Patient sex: M
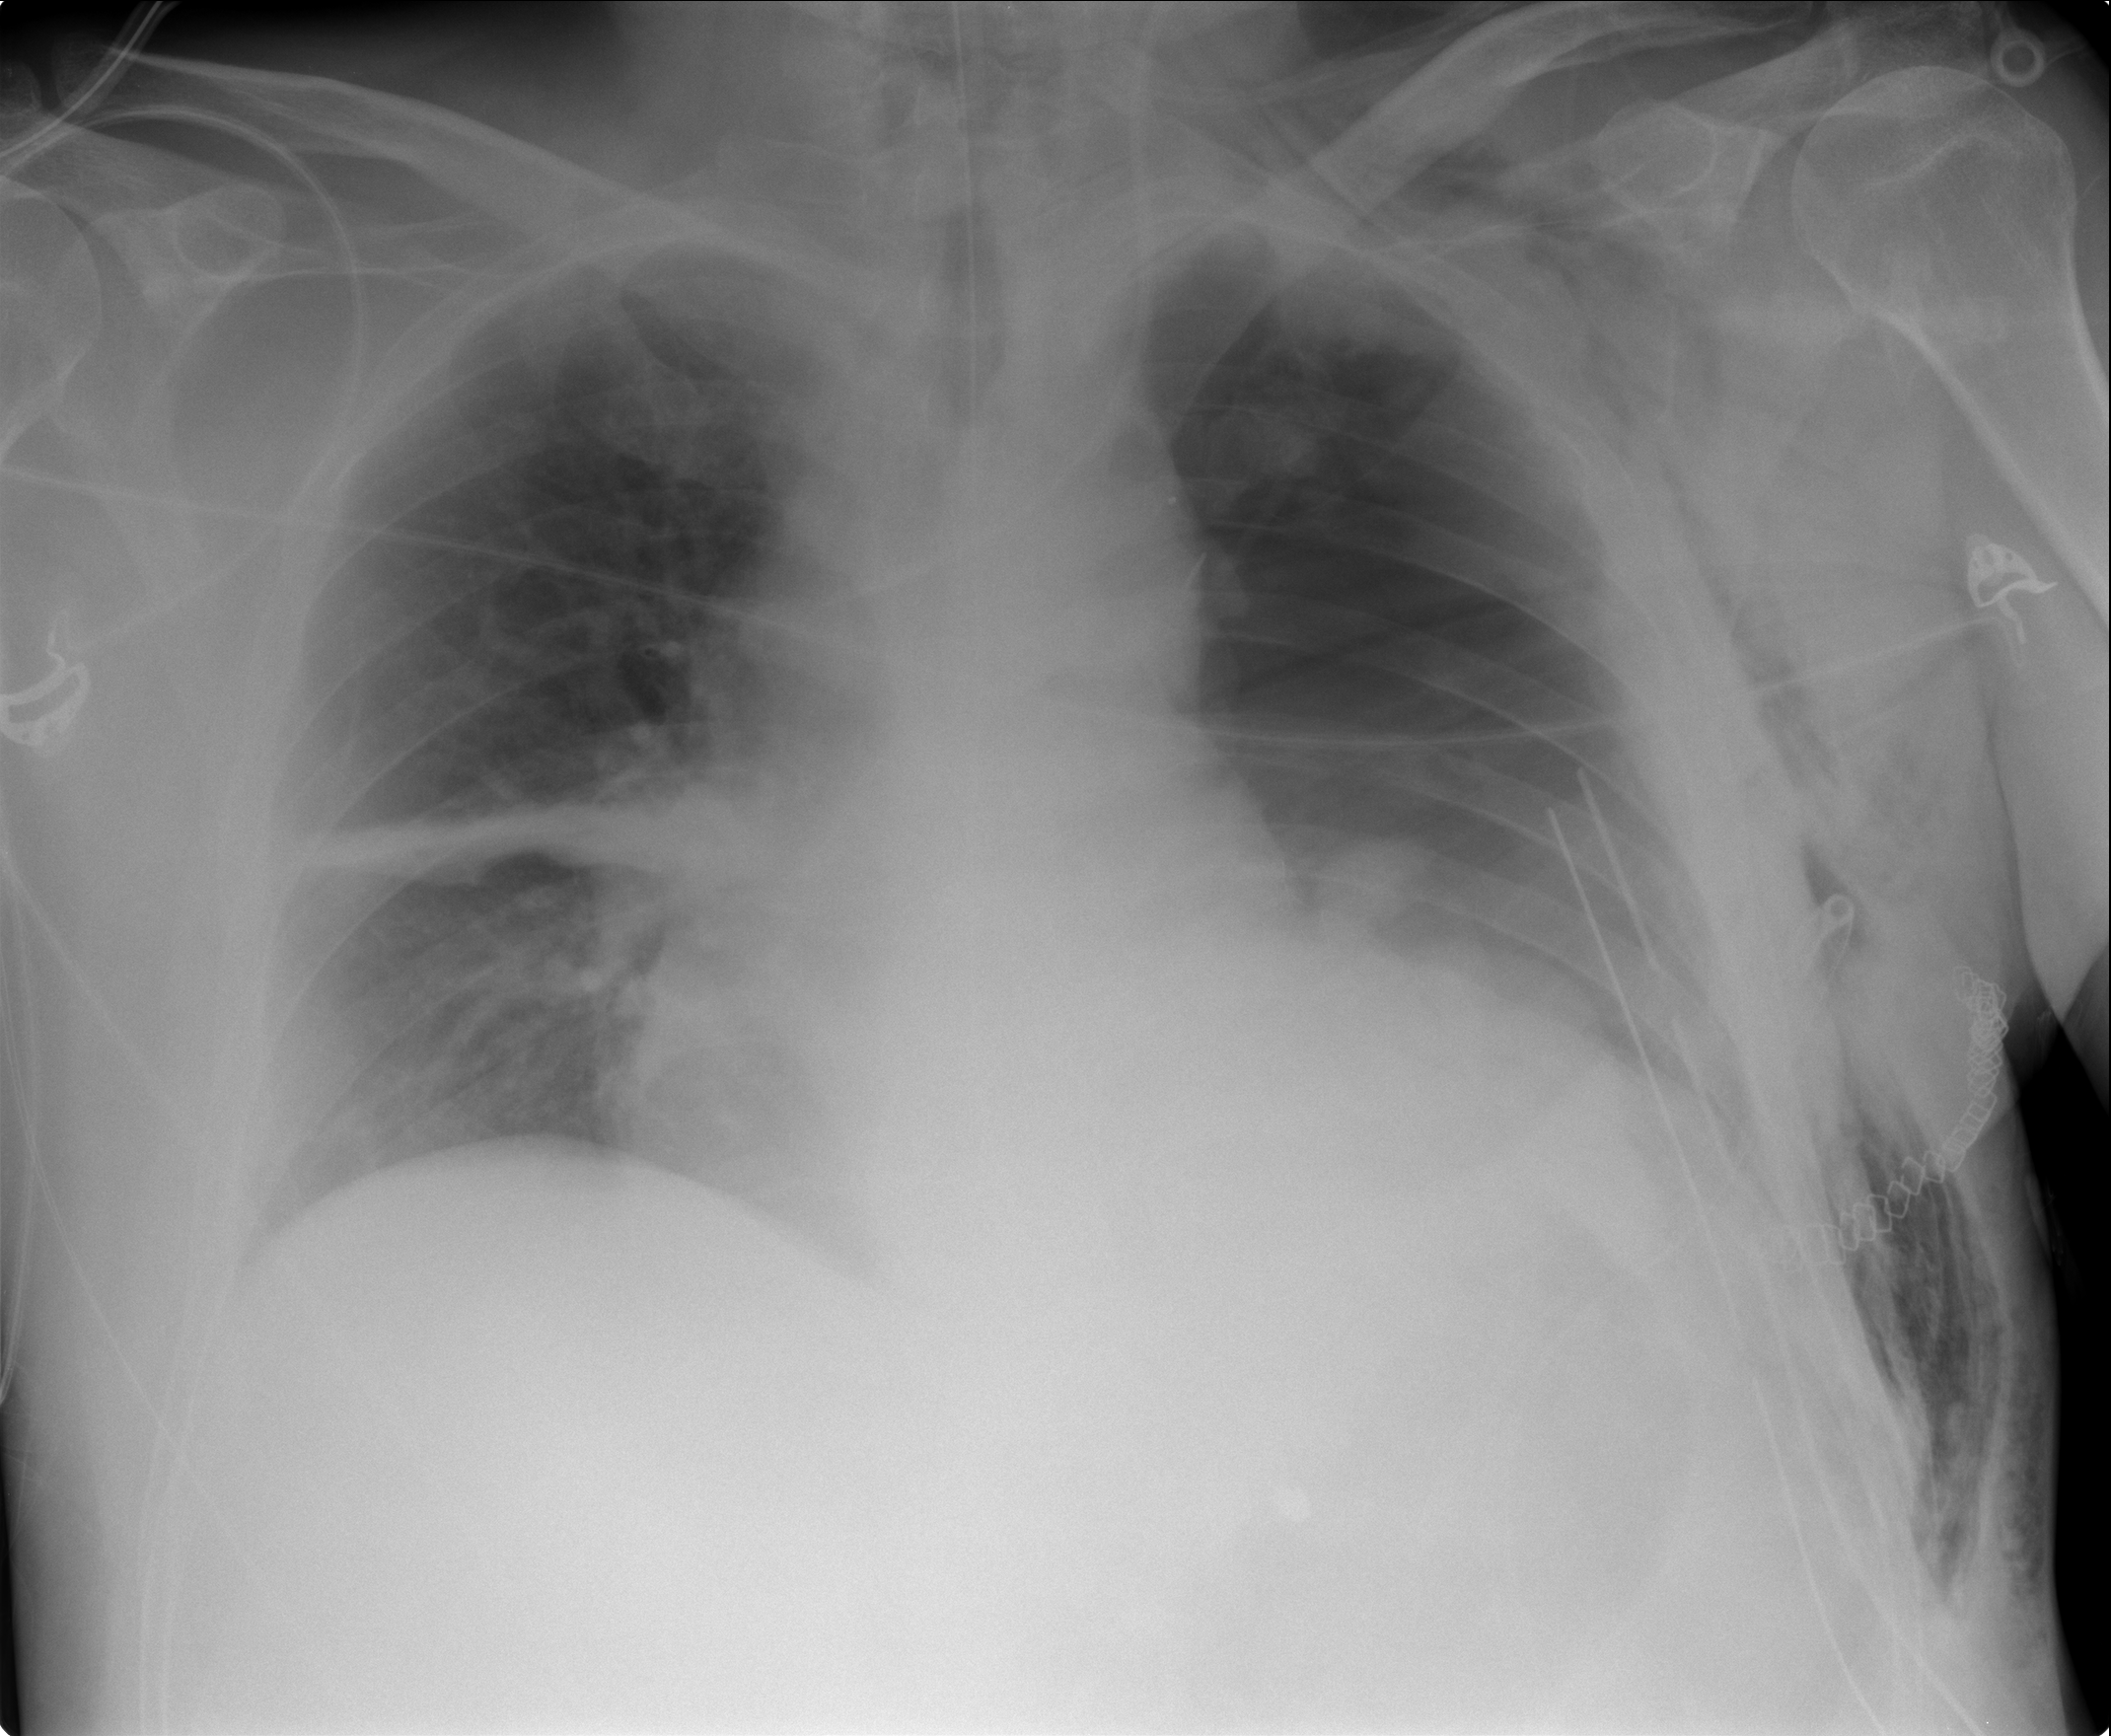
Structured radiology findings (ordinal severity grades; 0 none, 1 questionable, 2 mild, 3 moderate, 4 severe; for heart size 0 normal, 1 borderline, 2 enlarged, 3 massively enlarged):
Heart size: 0
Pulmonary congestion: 0
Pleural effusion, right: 2
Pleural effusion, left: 0
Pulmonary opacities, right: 0
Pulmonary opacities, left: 0
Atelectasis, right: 3
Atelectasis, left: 0